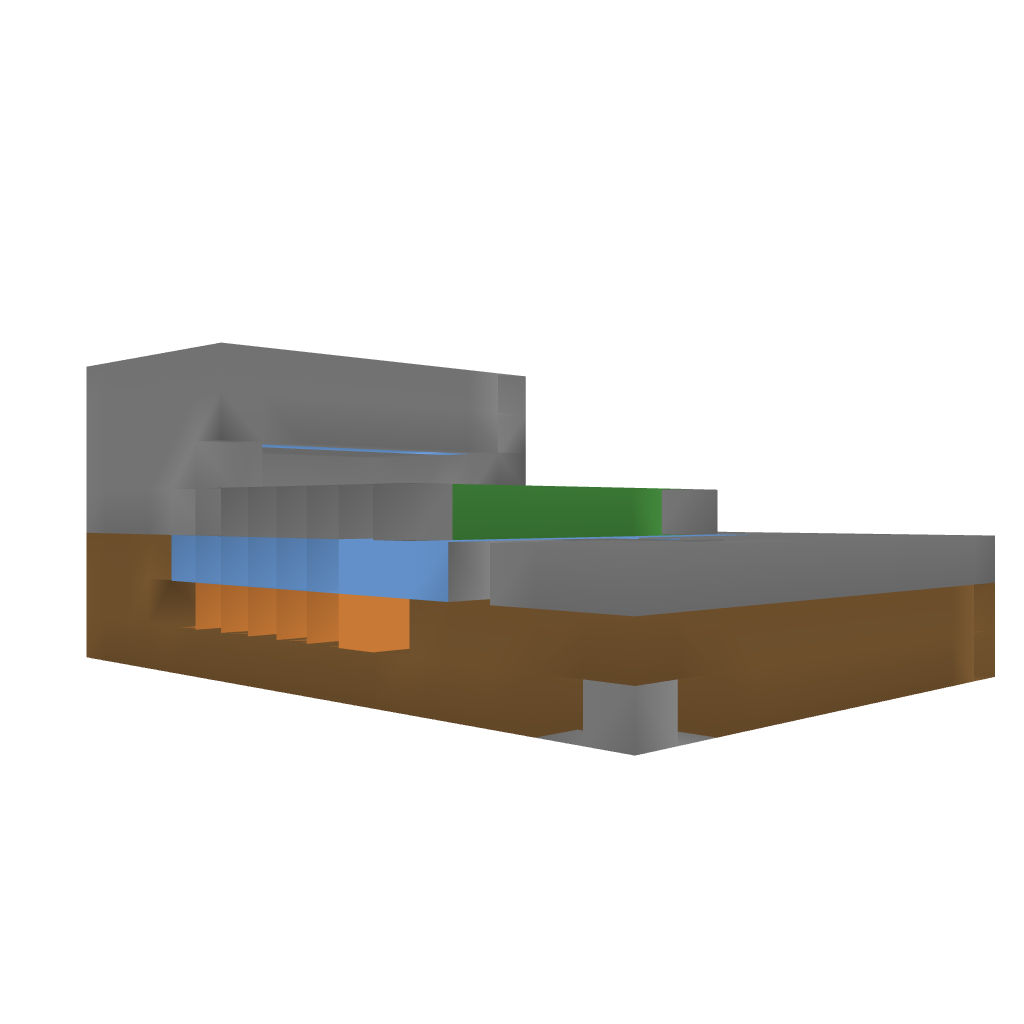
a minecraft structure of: Wheat farm bad low quality